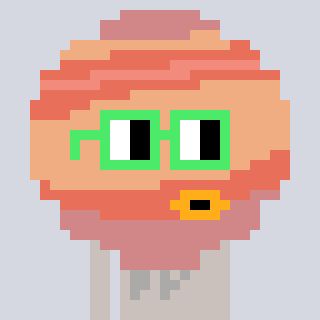
a pixel art character with square light green glasses, a jupiter-shaped head and a foggrey-colored body on a cool background